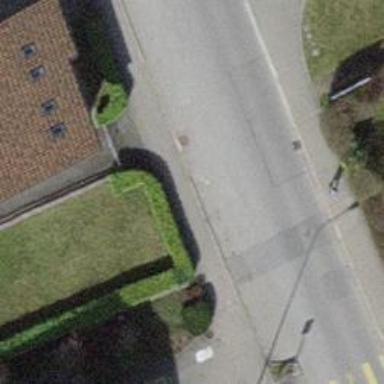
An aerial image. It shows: Hedge acting as barrier.